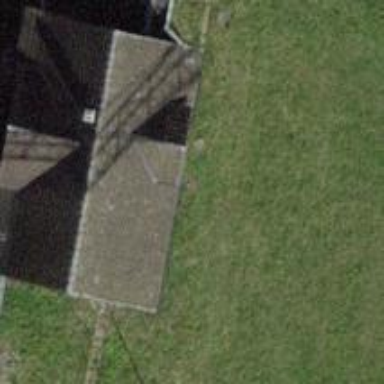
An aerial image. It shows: Detached building.